Field crop: maize
Growth stage: 2
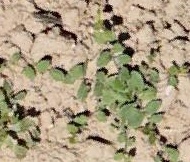
Species: convolvulus